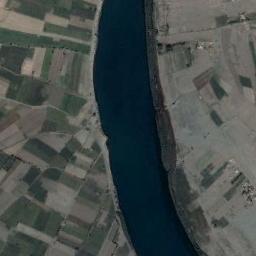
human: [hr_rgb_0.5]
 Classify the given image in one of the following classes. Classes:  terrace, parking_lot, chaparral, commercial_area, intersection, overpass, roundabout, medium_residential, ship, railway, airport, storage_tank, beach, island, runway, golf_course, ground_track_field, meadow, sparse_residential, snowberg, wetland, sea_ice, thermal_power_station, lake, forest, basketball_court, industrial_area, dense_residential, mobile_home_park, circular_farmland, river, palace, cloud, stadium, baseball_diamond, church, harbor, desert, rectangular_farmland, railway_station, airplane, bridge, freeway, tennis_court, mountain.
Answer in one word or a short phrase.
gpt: river